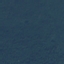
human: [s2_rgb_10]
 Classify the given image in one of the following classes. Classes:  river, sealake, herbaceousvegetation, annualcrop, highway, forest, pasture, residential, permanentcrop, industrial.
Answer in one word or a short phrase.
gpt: Forest